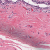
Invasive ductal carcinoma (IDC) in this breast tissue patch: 0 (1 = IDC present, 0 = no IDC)